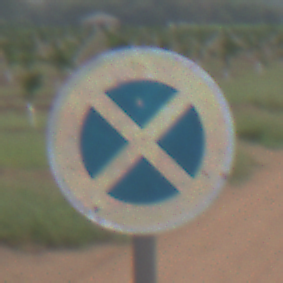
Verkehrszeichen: AbsolutesHalteverbot
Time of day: SunriseSunset
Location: Outdoor (Nature)
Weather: PartlyCloudy
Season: NotSpecified
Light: Natural